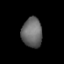
Tissue: prostate
Cell type: Epithelial cells
Senescence score: 0.3349
Nuclear area (px): 592
Mean DAPI intensity: 105.201